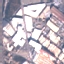
Label: Industrial